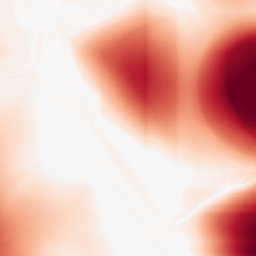
Category: morphological
Decomposition family: rolling_ball
Decomposition parameters: radius: 100
Upsampling method: regularized
Upsampling parameters: scale: 2
lambda_reg: 0.001
Upsampling scale: 2